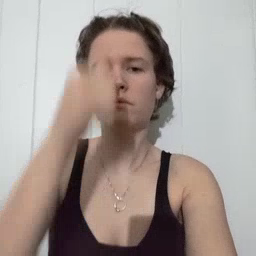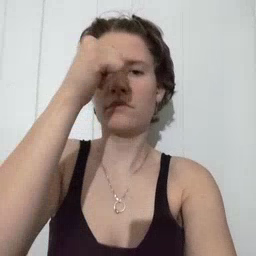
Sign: man